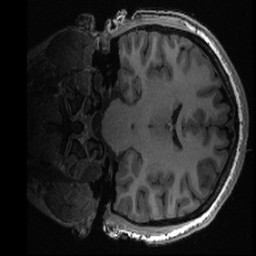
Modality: T1w
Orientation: coronal
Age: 19
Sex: female